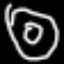
Label: donut